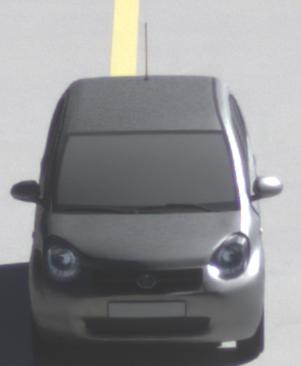
Make: Toyota
Model: Passo
Detailed model: Toyota Passo X Yururi
Model produced from: 2010
Model produced until: 2016
Doors: 5
Color: gray
Road condition: wet road
Daytime: midday
Contrast: high contrast